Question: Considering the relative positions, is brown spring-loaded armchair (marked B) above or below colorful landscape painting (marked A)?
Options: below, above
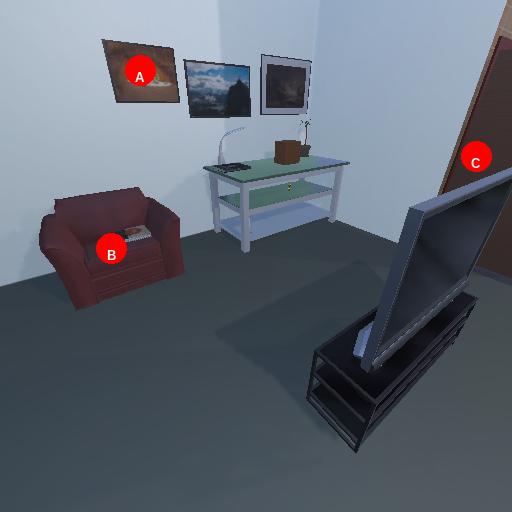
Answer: below